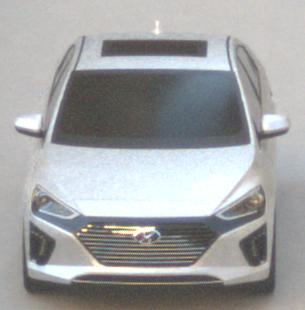
Make: Hyundai
Model: IONIQ Hybrid
Detailed model: IONIQ (AE) Hybrid
Model produced from: 2016/10
Model produced until: 2018/08
Doors: 5
Color: white
Road condition: dry road
Daytime: morning or afternoon
Contrast: low contrast